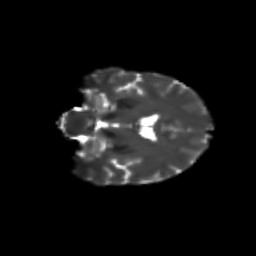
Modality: T2w
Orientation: coronal
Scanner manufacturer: siemens
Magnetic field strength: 3 T
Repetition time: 9.2 s
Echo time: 0.084 s